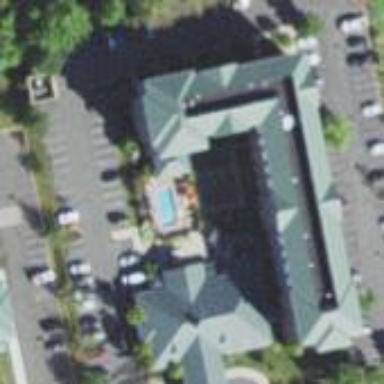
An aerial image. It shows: Hotel building.